Question: I'm using Ruby 1.9.3 on Windows 7 with Tk interface. In the following simple example, if i click a button, GUI will return me a "??????" string instead of "privet" displayed. Is it possible to get back actual unicode string entered?
'''
#!/usr/bin/env ruby
# coding:utf-8 vi:et:ts=2
require 'tk'
TkRoot.new.tap { |o|
$edit = TkEntry.new( o ).tap { |o|
o.pack( :side => 'left' )
o.insert( 0, "privet" )
}
TkButton.new( o, :text => "click me" ).tap { |o|
o.pack( :side => 'left' )
o.bind( '1' ) {
## In this place i want unicode, but got garbage :(
puts( $edit.get().encoding.name )
puts( $edit.get().inspect )
}
}
o.mainloop()
}
'''

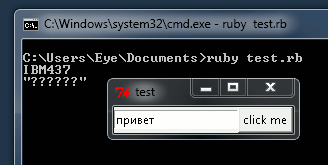
Answer: So I checked in Windows and got it working. I'd recommend you put this at the top of your file:
'''
#!/usr/bin/env ruby -Ku
require 'tk'
# etc.
'''
The '# coding' bit is unnecessary; the '-Ku' flag tells Ruby to use the Unicode codepage. While my testing on Mac doesn't seem to have this issue (either appending '-Ku' or using '# coding: utf-8' will work), it is indeed occurring in Windows. I'm running the same versions as you, just in Parallels.
Alternatively, you could delete the shebang part and run the file with 'ruby -Ku test.rb'
Yes, although the solution I'm accustomed to would be using UTF-8. You just have to put '# coding: utf-8' on the top line of your file and Ruby will mystically switch over to processing strings in UTF-8:
'''
# coding: utf-8
require 'tk'
TkRoot.new.tap { |o|
# etc.
'''
For further reading, I'd suggest <URL> which goes over how Ruby thinks about encoding.